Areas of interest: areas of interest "Ava Sound"
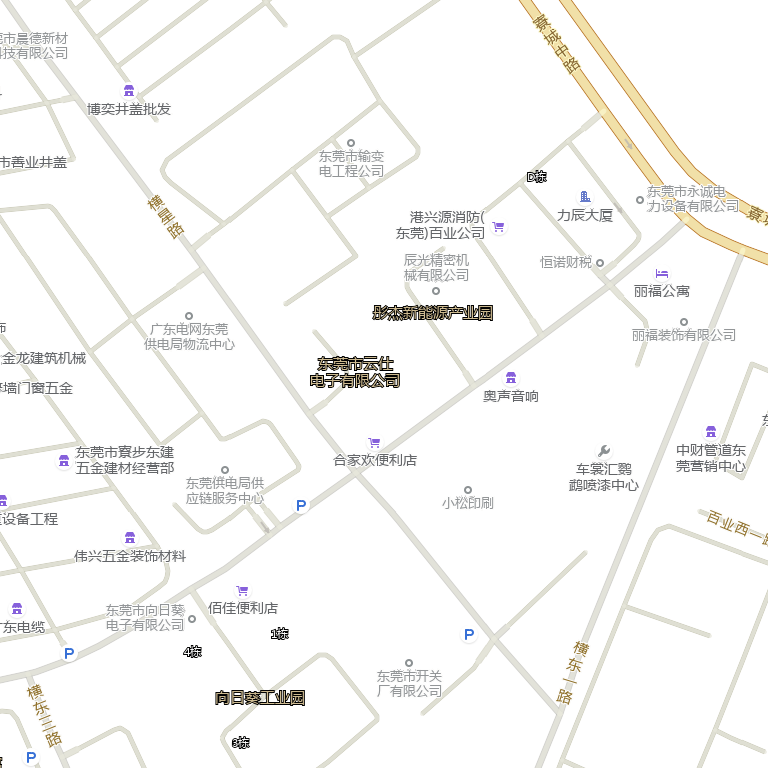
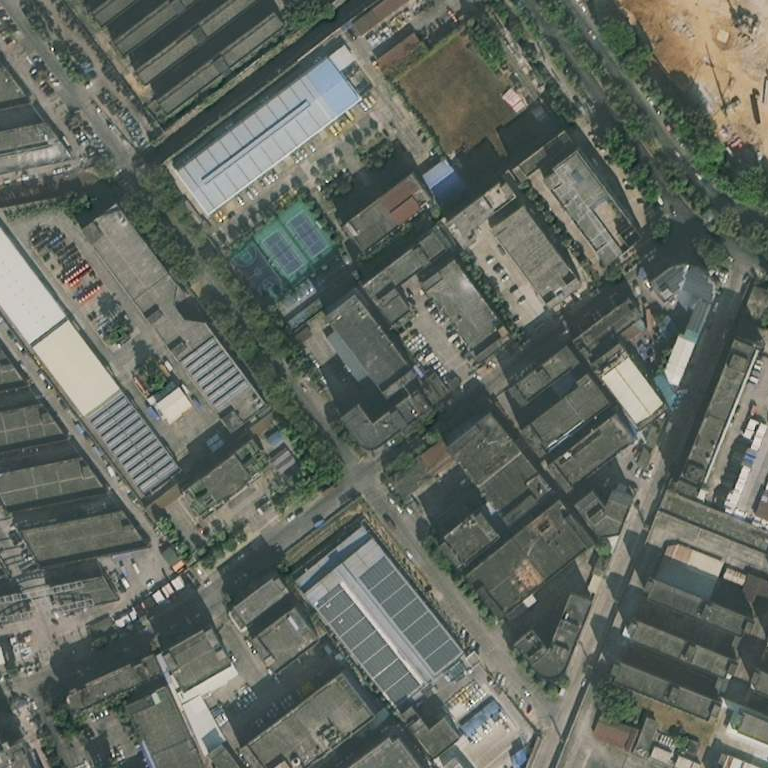